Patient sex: F
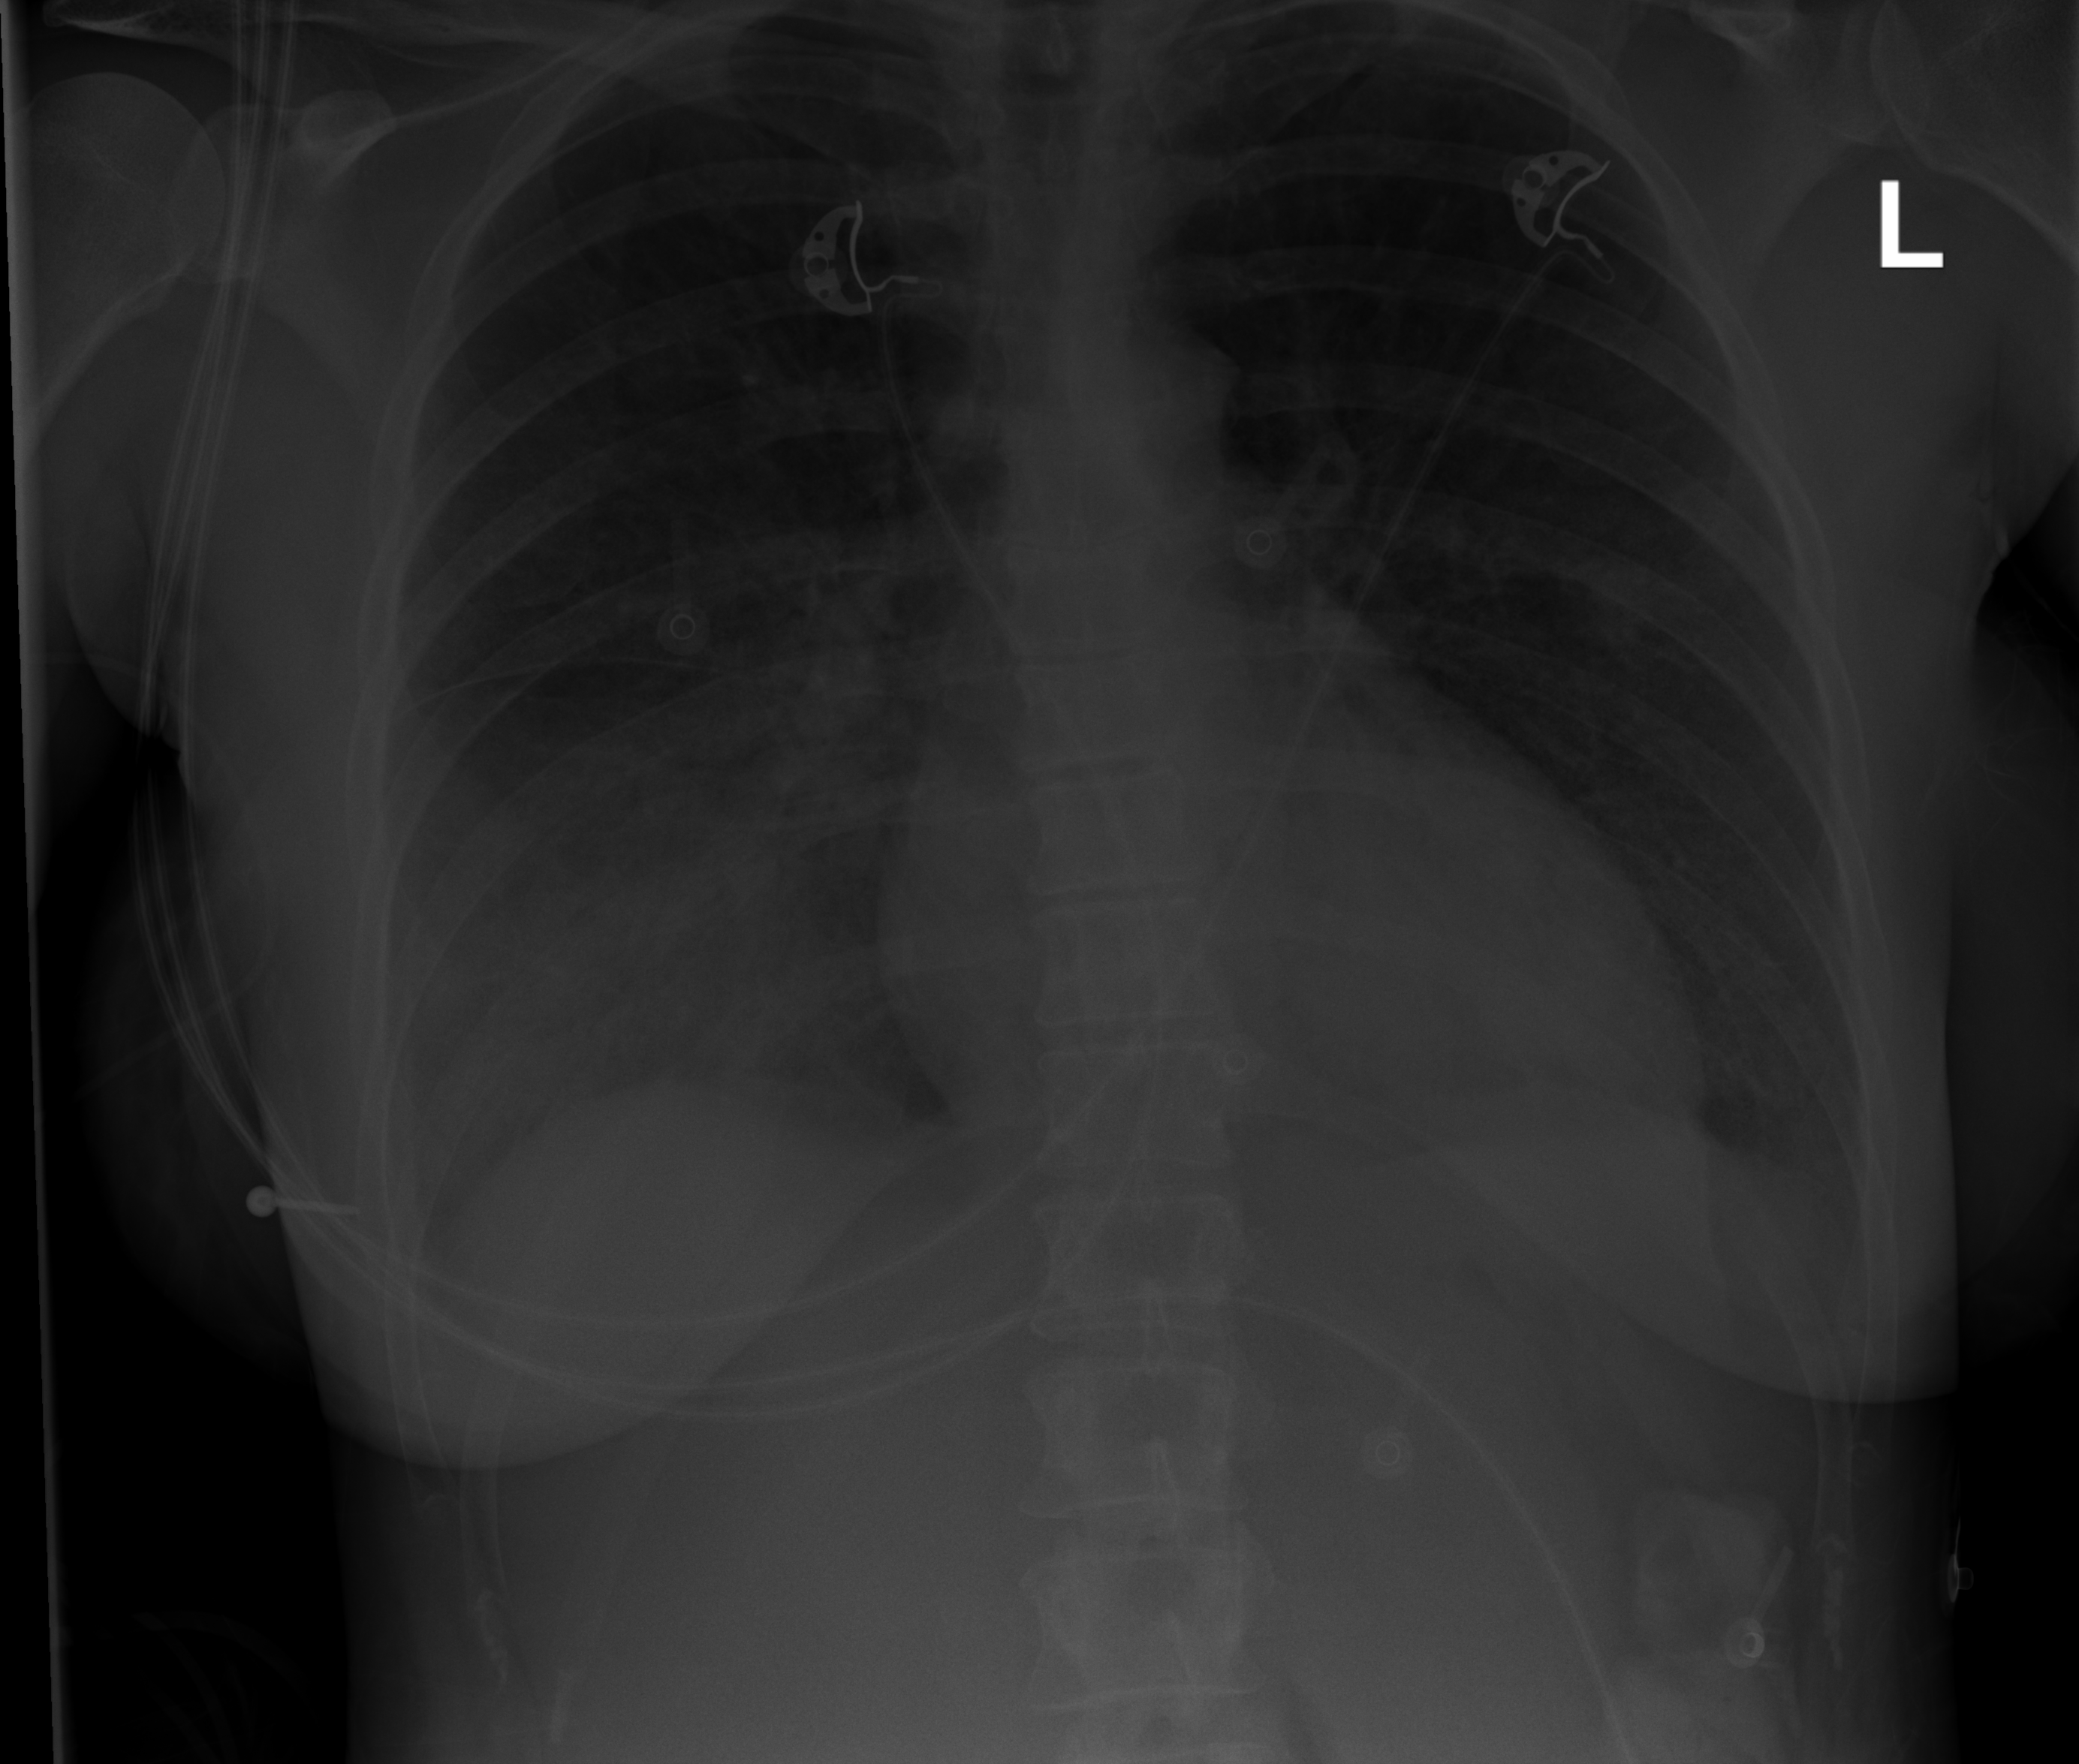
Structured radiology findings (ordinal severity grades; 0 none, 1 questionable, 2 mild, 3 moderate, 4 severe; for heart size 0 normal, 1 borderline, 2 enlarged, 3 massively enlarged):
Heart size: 0
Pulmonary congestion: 0
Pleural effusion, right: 2
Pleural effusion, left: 2
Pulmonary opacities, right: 2
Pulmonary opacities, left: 2
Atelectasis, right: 0
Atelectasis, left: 0